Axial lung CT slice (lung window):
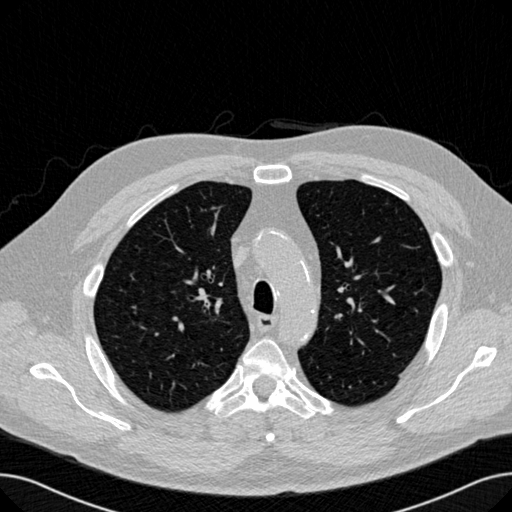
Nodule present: no